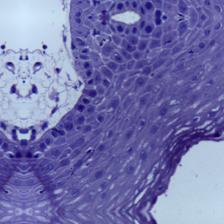
Diagnosis: Normal